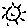
Label: sun